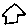
Label: house